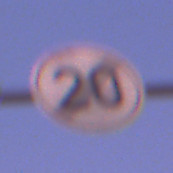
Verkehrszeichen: EndeGeschwindigkeit20
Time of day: Dawn
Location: Outdoor (Nature)
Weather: PartlyCloudy
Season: NotSpecified
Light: Natural